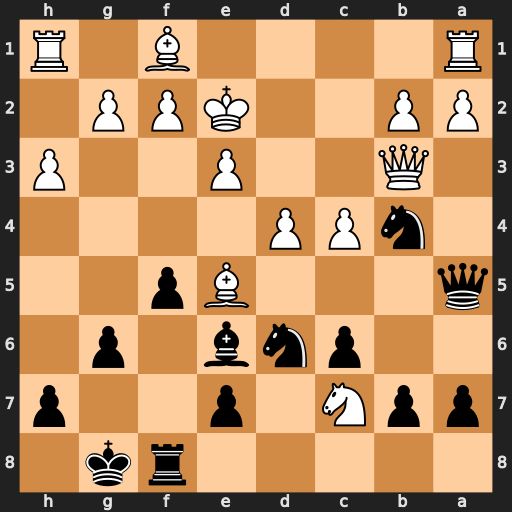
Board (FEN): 5rk1/ppN1p2p/2pnb1p1/q3Bp2/1nPP4/1Q2P2P/PP2KPP1/R4B1R
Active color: b
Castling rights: -
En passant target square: -
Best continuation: Bxc4+ Kf3 Bxb3